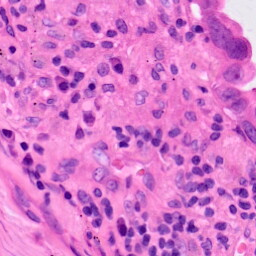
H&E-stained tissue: Lung